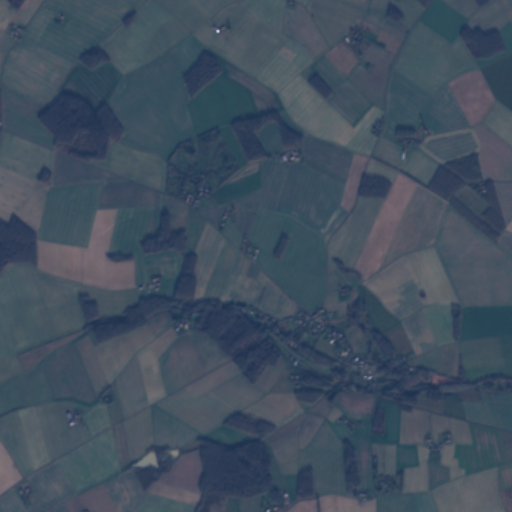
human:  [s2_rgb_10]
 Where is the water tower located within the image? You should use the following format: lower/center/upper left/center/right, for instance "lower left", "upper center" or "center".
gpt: The water tower is located in the upper right of the image.
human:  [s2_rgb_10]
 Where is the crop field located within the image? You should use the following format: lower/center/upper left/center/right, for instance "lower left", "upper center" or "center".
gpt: There is no crop field in the image.